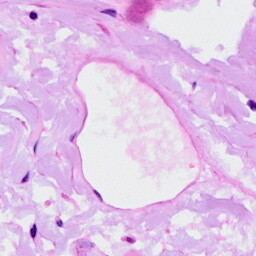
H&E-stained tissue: Ovarian